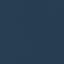
Land use / land cover class: SeaLake